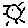
Label: sun